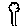
Label: tree